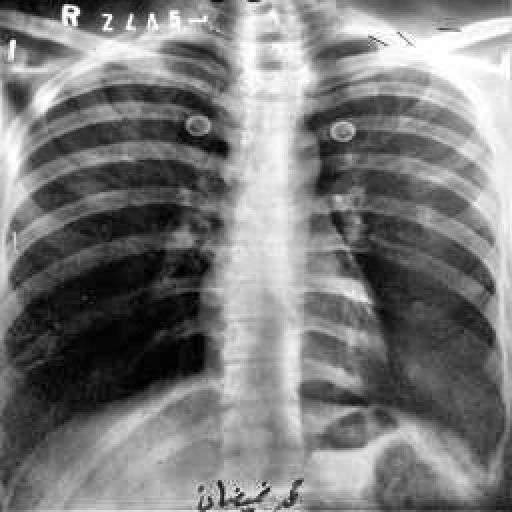
Finding: TUBERCULOSIS